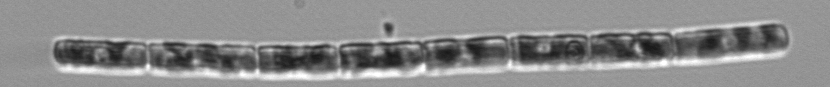
Label: Guinardia_delicatula